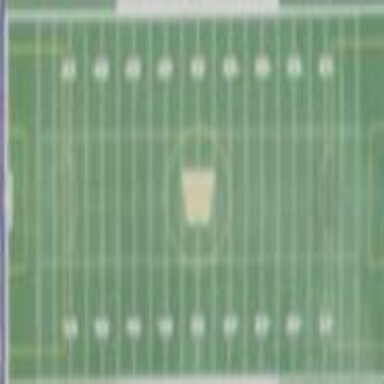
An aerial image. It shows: American football pitch with artificial turf surface for leisure land.